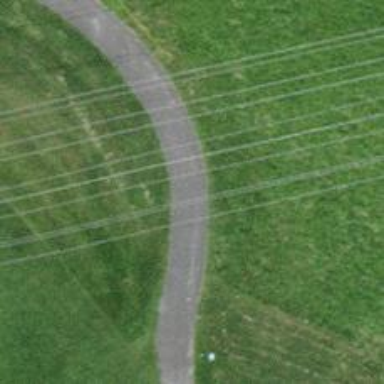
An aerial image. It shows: Path designated for golf carts.